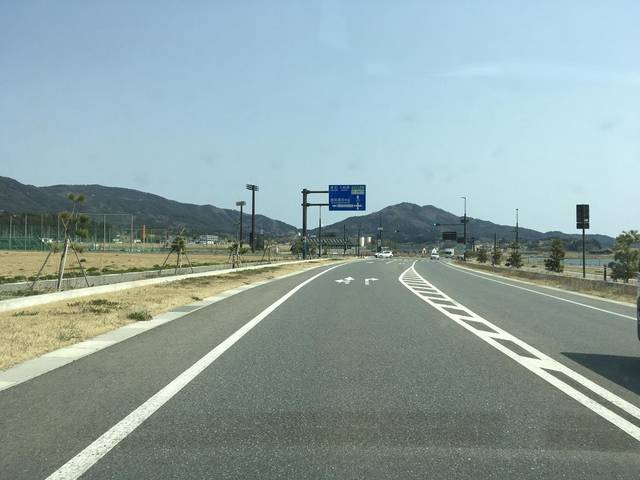
Region: Japan
Coordinates: 39.009, 141.631